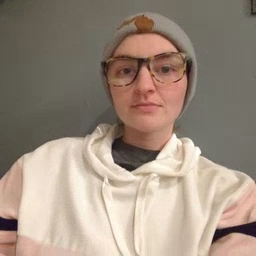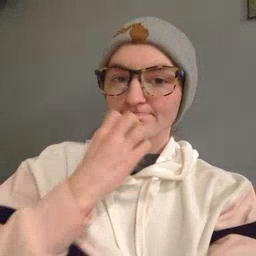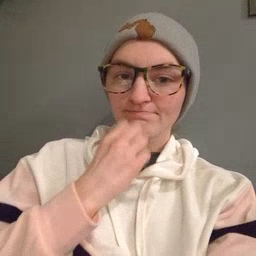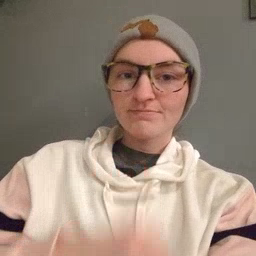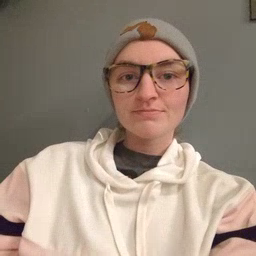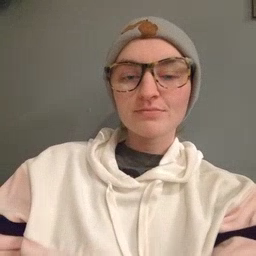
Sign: underwear